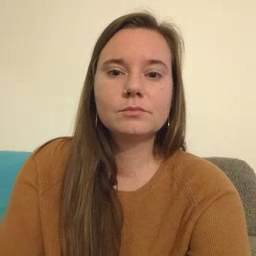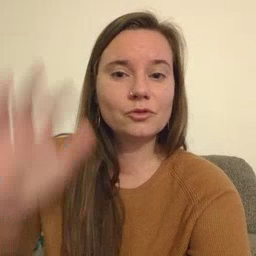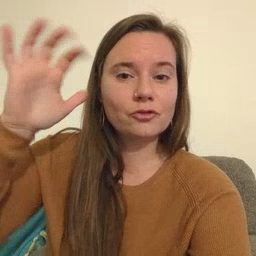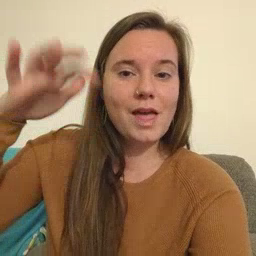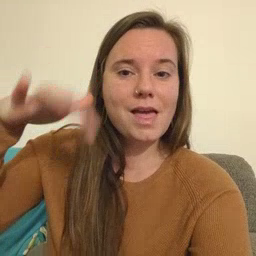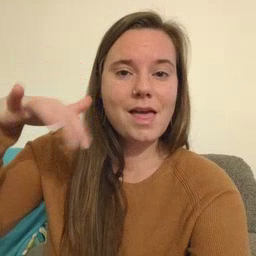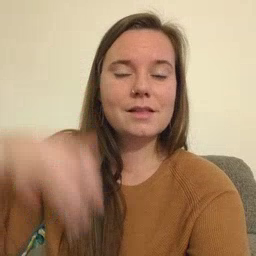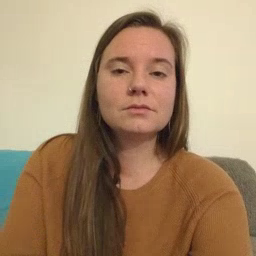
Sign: rain